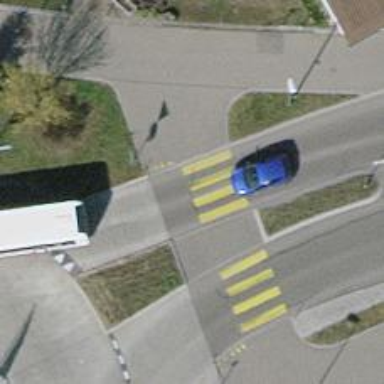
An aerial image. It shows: Uncontrolled zebra crossing with island. The crossing is marked with zebra stripes.